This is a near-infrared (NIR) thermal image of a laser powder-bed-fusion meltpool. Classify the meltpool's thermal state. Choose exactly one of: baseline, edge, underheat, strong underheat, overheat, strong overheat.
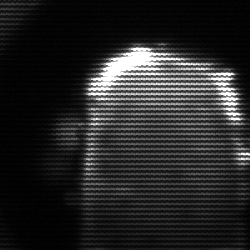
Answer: baseline